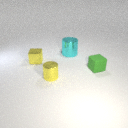
small yellow metal cylinder in front of large cyan metal cylinder